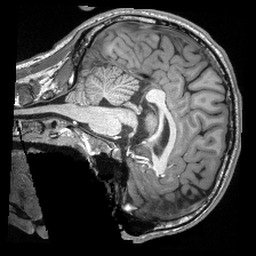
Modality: T1w
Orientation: sagittal